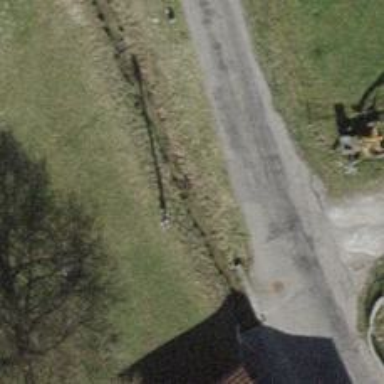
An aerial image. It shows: Minor power line.